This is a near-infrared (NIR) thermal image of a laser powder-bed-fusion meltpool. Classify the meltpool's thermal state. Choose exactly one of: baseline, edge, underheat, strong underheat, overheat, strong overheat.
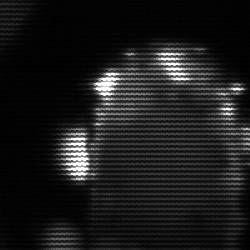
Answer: baseline